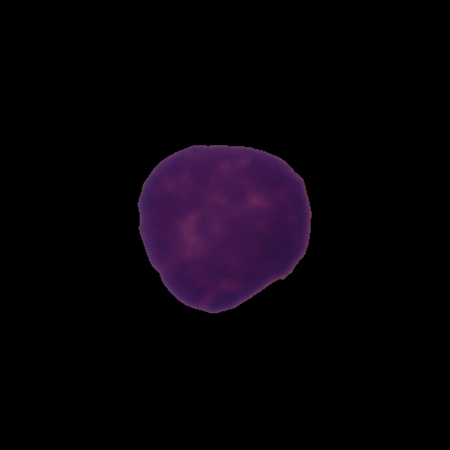
Label: healthy